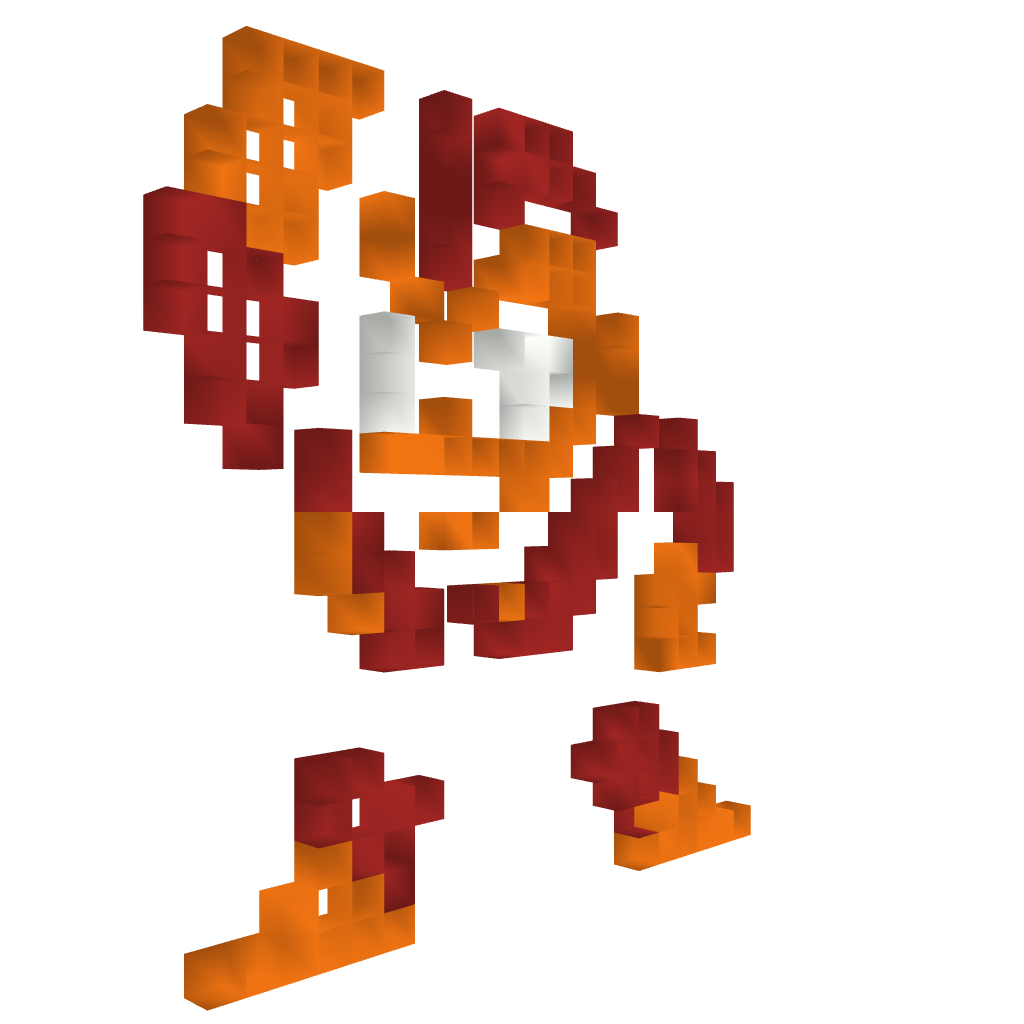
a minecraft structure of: Bombman (ErnieCIII)